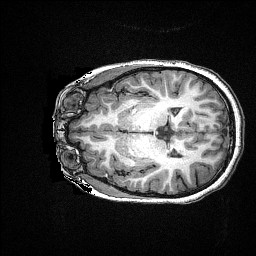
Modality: T1w
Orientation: axial
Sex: male
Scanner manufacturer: siemens
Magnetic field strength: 3 T
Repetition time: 2.3 s
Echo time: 0.00336 s